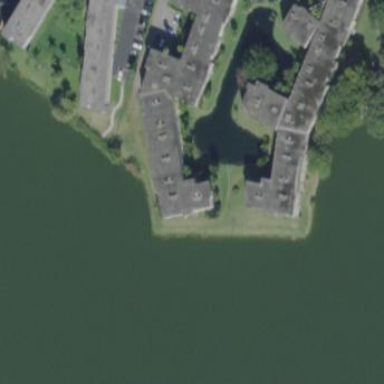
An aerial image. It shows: View of apartment building.